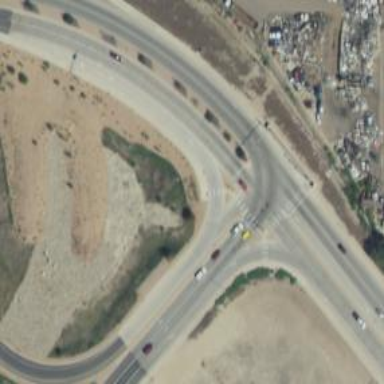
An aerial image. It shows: Trunk link highway.